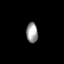
Tissue: prostate
Cell type: T cells
Senescence score: 0.308
Nuclear area (px): 229
Mean DAPI intensity: 155.262